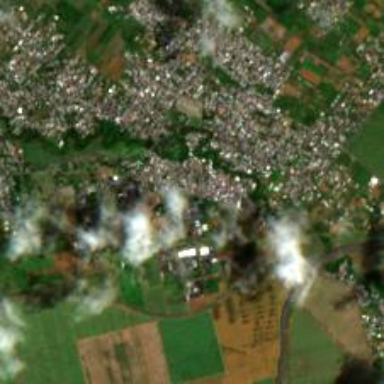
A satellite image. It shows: Village situated within town.